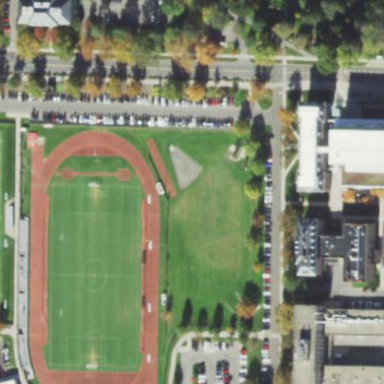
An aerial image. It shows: Grassy athletics pitch for leisure land.